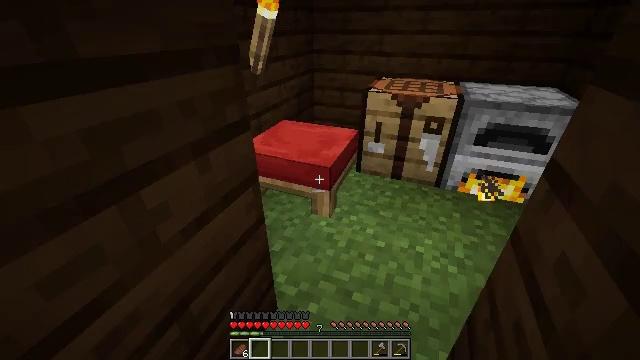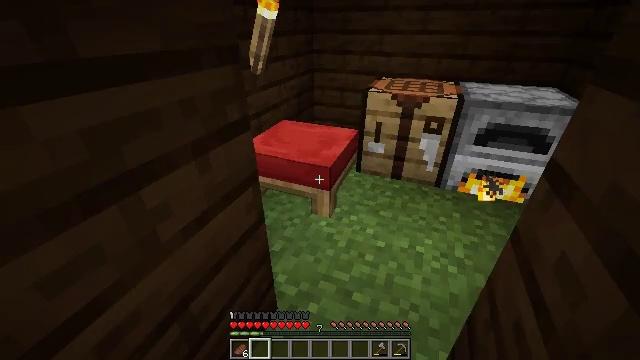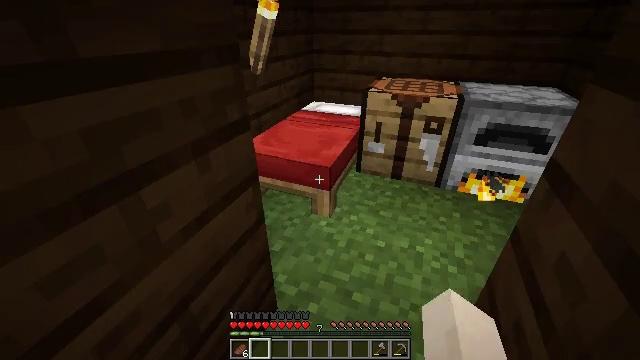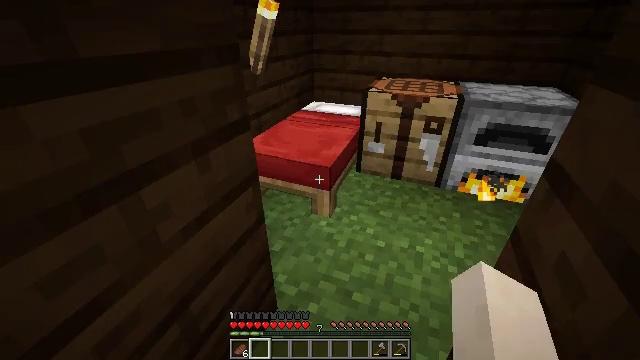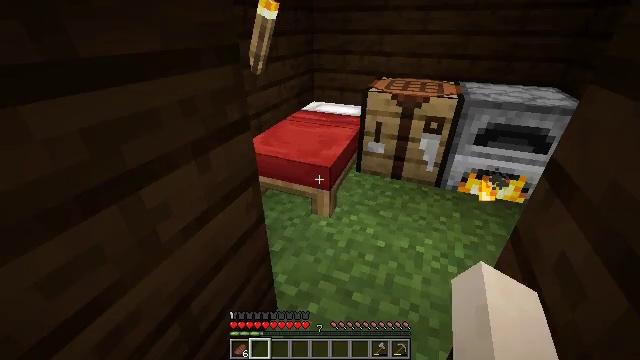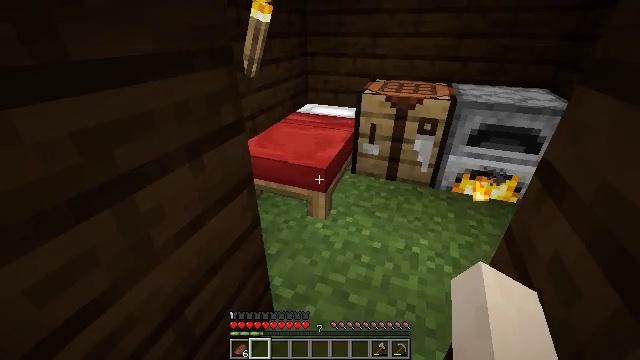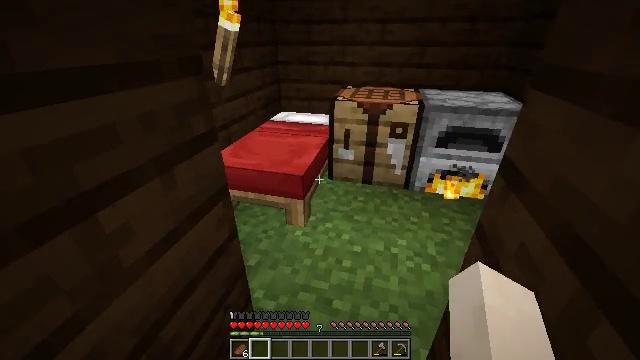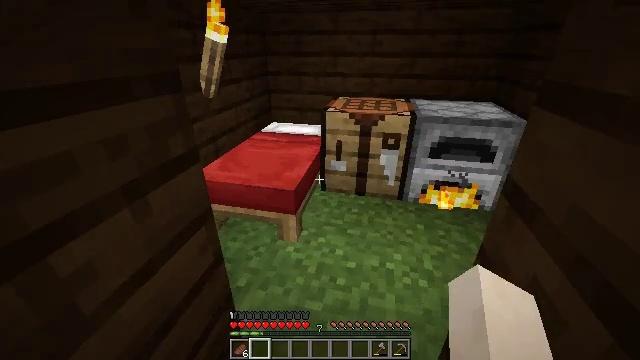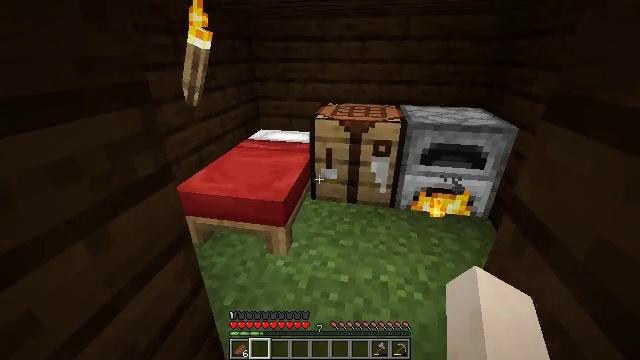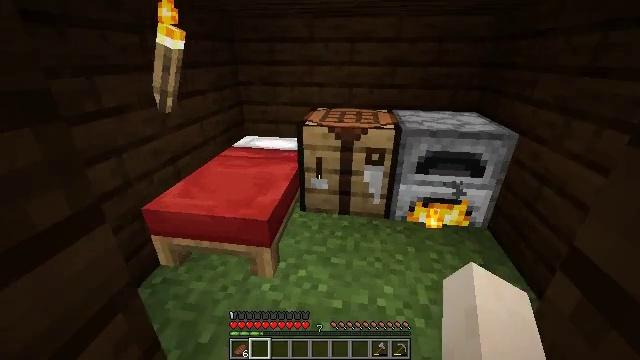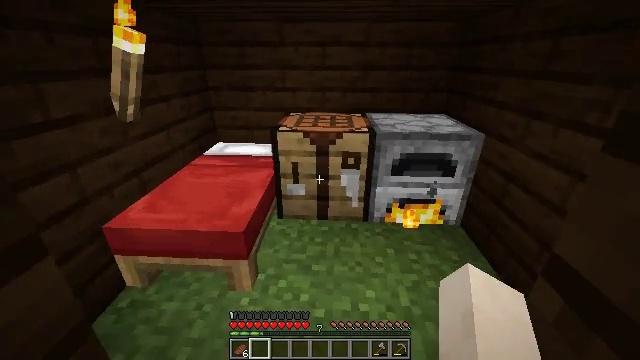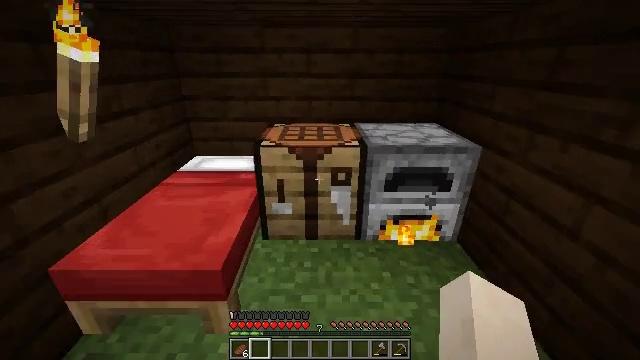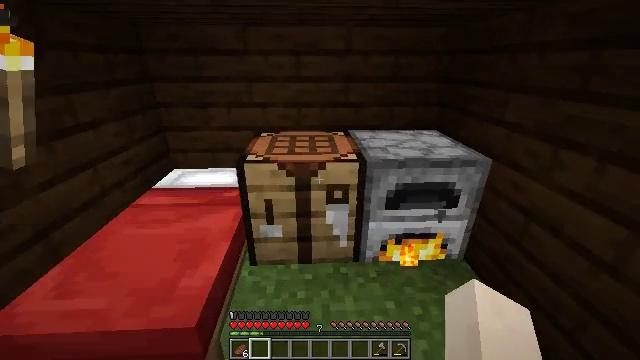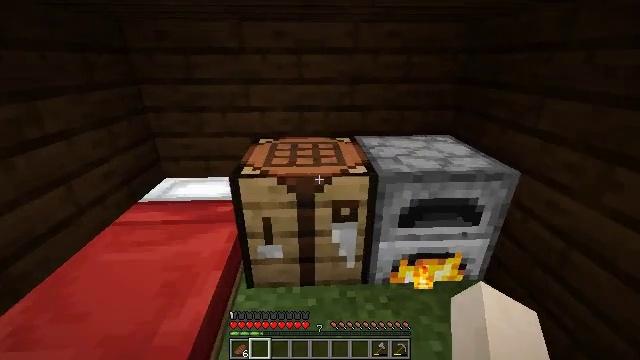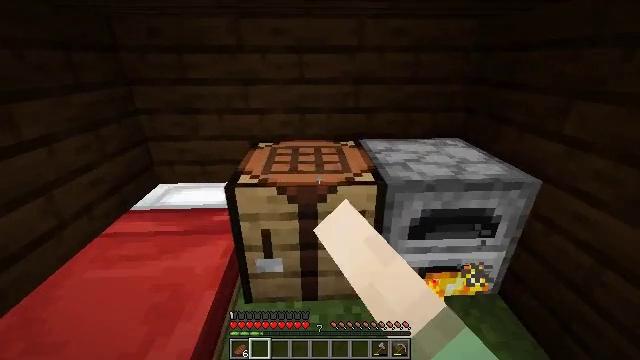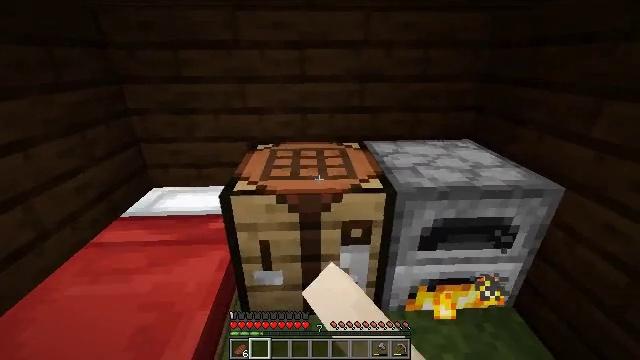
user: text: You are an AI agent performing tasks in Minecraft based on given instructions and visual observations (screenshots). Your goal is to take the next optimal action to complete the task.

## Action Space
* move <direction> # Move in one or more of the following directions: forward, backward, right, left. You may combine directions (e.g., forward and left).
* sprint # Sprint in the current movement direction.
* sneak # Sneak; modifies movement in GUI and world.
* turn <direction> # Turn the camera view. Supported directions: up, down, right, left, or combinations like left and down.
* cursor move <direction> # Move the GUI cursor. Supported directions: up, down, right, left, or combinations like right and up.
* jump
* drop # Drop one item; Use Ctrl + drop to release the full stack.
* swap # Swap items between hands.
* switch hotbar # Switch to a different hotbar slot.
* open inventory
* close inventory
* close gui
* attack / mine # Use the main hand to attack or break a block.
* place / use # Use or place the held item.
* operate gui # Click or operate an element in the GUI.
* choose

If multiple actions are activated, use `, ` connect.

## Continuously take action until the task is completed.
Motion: motion action
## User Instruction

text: Craft an oak door.
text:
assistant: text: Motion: no_op
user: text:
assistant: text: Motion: no_op
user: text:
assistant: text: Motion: no_op
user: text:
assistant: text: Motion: no_op
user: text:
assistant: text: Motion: turn right
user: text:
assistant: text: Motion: turn right and up
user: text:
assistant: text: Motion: move forward, turn right and up
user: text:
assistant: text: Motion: move forward, turn right and up
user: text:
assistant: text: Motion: move forward, turn right
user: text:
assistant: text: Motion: move forward, turn right
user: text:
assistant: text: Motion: move forward, turn right
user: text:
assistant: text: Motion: move forward, turn right
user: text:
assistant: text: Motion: move forward, use / place
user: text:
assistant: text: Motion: move forward, use / place
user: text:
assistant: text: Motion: move forward, use / place
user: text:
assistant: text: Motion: turn down
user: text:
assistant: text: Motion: turn down
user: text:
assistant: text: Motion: open gui
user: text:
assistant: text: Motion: no_op
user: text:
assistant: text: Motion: no_op
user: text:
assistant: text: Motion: no_op
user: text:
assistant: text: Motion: no_op
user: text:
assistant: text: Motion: no_op
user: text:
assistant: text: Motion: cursor move right
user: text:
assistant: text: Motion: cursor move right and down
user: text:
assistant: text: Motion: cursor move right
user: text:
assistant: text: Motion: no_op
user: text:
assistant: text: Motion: no_op
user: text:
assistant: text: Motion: no_op
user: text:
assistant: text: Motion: no_op